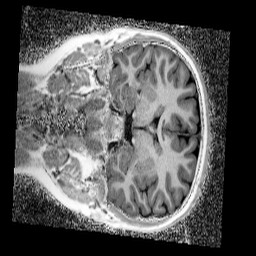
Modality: UNIT1_denoised
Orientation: coronal
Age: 10
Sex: female
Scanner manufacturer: siemens
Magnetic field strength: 3 T
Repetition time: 4 s
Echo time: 0.00299 s